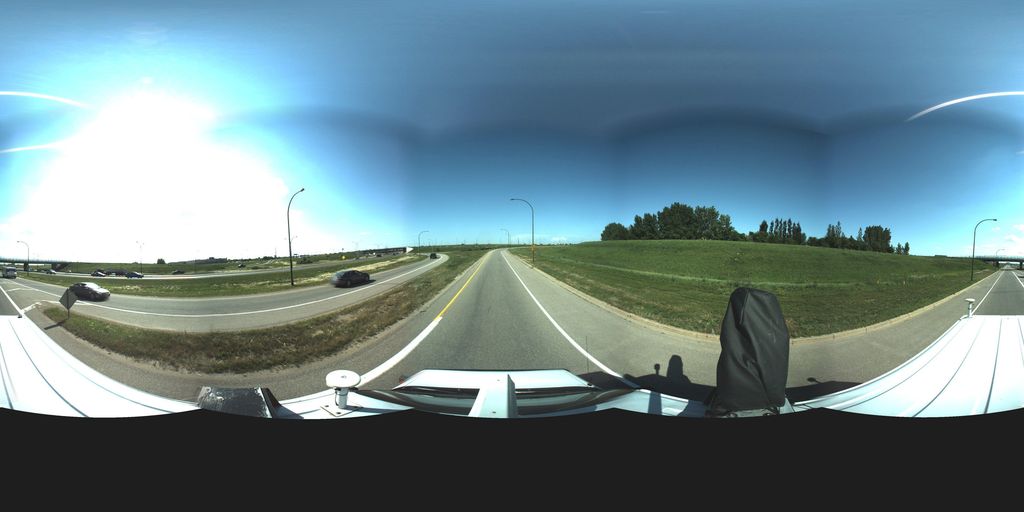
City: saskatoon